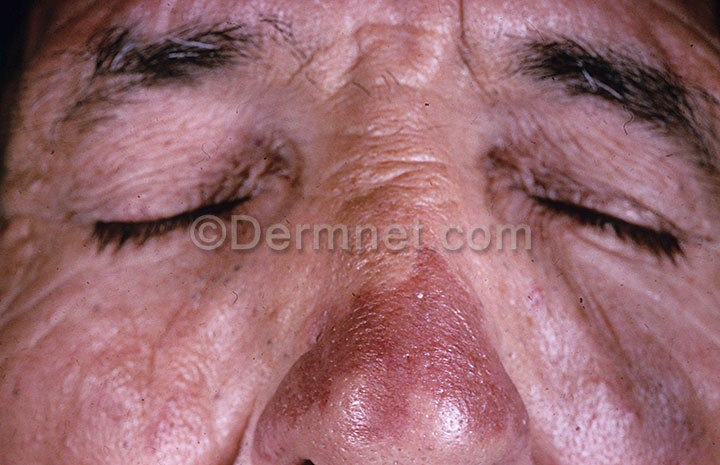
Disease: Vasculitis Photos